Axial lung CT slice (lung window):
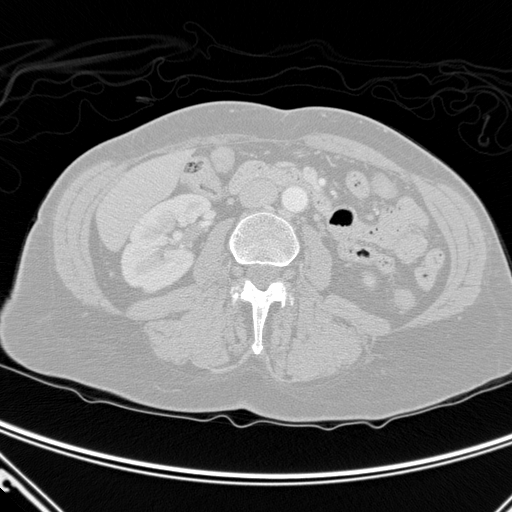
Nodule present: no